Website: bh-photo
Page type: review-order
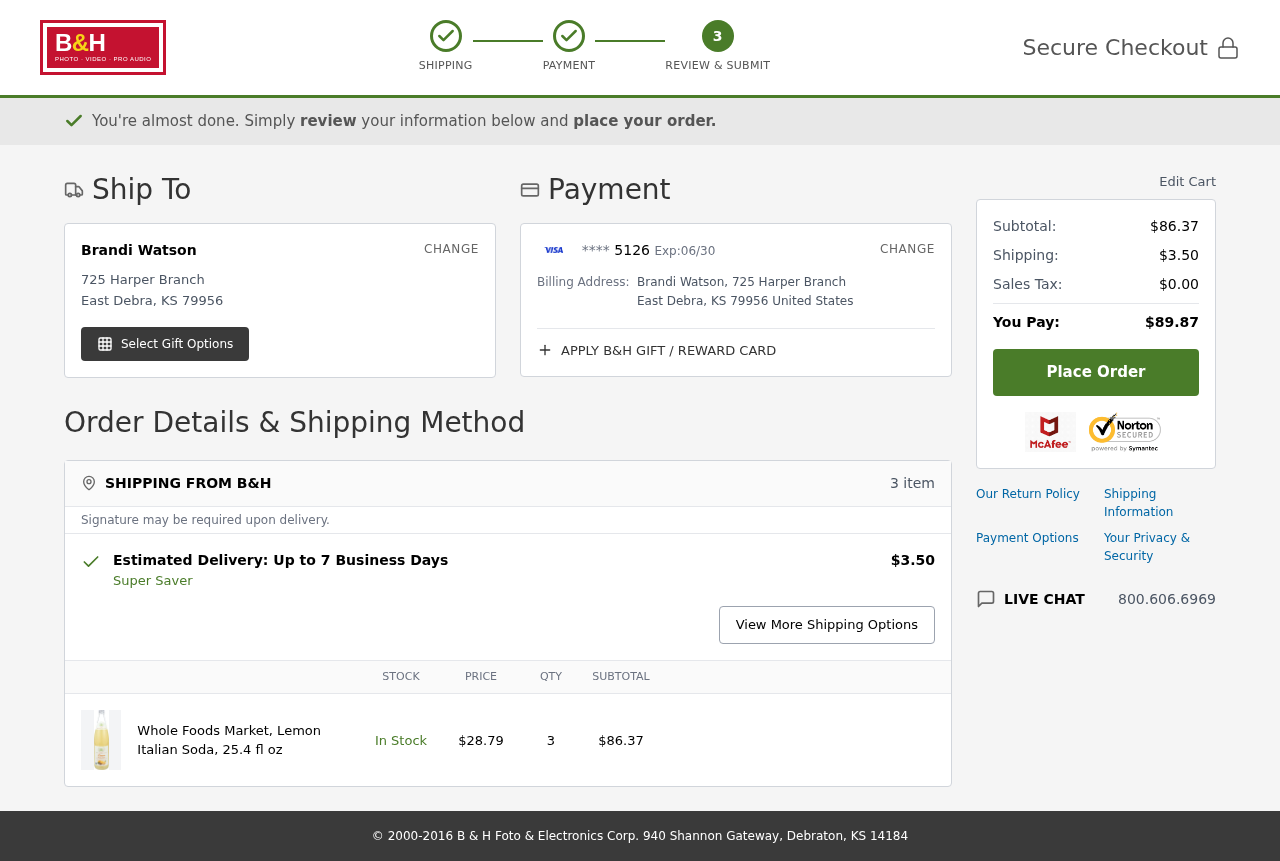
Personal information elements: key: PII_CARD_EXPIRY
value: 06/30
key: PII_CARD_LAST4
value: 5126
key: PII_CITY
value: East Debra
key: PII_COUNTRY
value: United States
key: PII_FULLNAME
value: Brandi Watson
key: PII_POSTCODE
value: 79956
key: PII_STATE_ABBR
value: KS
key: PII_STREET
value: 725 Harper Branch
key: PII_FULLNAME2
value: Brandi Watson
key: PII_STREET2
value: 725 Harper Branch
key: PII_CITY2
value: East Debra
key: PII_STATE_ABBR2
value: KS
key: PII_POSTCODE2
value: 79956
Product elements: key: PRODUCT1_NAME
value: Whole Foods Market, Lemon Italian Soda, 25.4 fl oz
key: PRODUCT1_PRICE
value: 28.79
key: PRODUCT1_QUANTITY
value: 3
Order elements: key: ORDER_NUM_ITEMS
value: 3 item
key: ORDER_SHIPPING_COST
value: $3.50
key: ORDER_SUBTOTAL
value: $86.37
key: ORDER_SUBTOTAL2
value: $86.37
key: ORDER_SHIPPING_COST2
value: $3.50
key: ORDER_TAX
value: $0.00
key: ORDER_TOTAL
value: $89.87